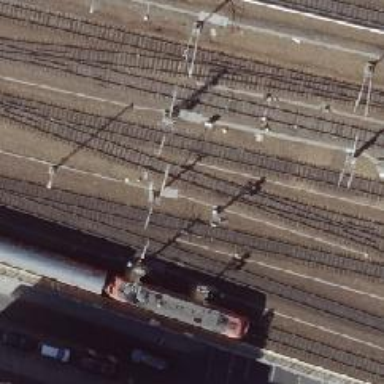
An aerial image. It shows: Rail siding with electrified contact lines on embankment.